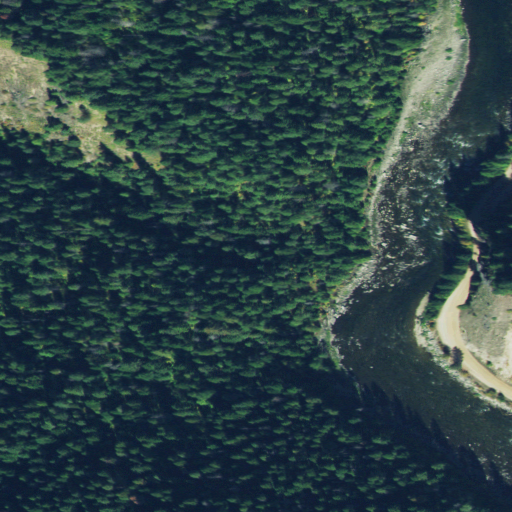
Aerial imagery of valley in Idaho named Morgans Gulch containing evergreen forest, shrub, open water, and grassland